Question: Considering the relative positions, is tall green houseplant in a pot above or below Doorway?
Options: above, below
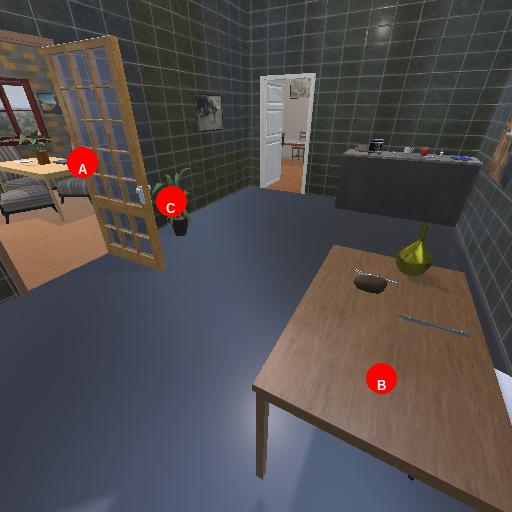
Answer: above